Question: I am using VS2017 and C# on Windows Forms.
I'm creating a little tool and I need some assistance.
I have 10 text boxes, names textGame1, textGame2, textGame3, etc etc

I want to create code, in which if the any of the text boxes are empty, then it will replace the textbox text to "EMPTY".
I could easily do
'''
if (string.IsNullOrWhiteSpace(textGame1.Text))
{
textGame1.Text = "EMPTY";
}
'''
However I would have to create 10 of those for each text box.
Is there a simpler way, than to create 10 of these IF statements?
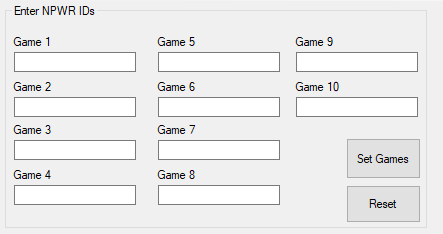
Answer: First, create a collection to store each text box you want to manipulate. You can do this by hand:
'''
var textBoxes = new[] { textGame1, textGame2, textGame3, ... };
'''
Or using the <URL>:
'''
var textBoxes = Enumerable.Range(1, 10).Select(i => (TextBox)Controls[$"textGame{i}"]);
'''
Or if you need to search all children recursively, use the <URL> method:
'''
var textBoxes = Enumerable.Range(1, 10).Select(i => (TextBox)(Controls.Find($"textGame{i}", true)[0]));
'''
Now, simply use a 'foreach':
'''
foreach(var tb in textBoxes)
{
if (string.IsNullOrWhiteSpace(tb.Text))
{
tb.Text = "EMPTY";
}
}
'''